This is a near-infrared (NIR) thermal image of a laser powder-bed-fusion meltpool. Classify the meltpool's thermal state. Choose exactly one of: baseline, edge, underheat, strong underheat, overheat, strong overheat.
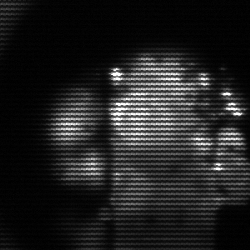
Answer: strong underheat